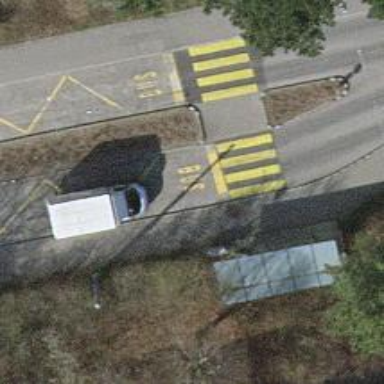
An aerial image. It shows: Bus stop for trolleybuses with designated stop position.